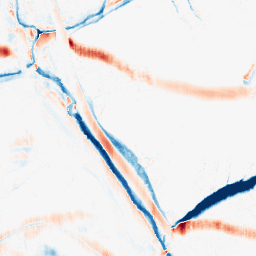
Category: morphological
Decomposition family: morphological_ellipse
Decomposition parameters: operation: average
width: 20
height: 5
Upsampling method: quadratic
Upsampling parameters: scale: 4
Upsampling scale: 4